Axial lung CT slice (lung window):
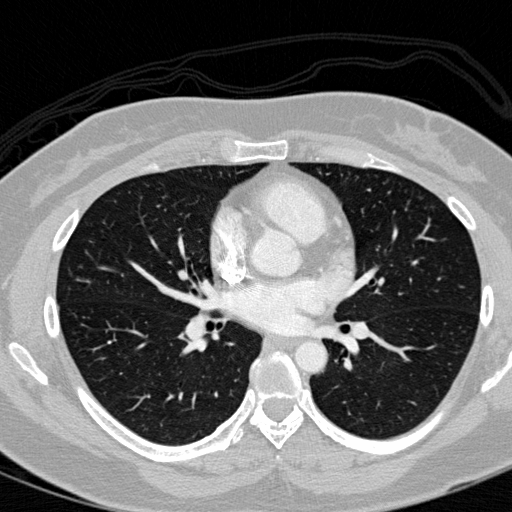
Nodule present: no